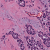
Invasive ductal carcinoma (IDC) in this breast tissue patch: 1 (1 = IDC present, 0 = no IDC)